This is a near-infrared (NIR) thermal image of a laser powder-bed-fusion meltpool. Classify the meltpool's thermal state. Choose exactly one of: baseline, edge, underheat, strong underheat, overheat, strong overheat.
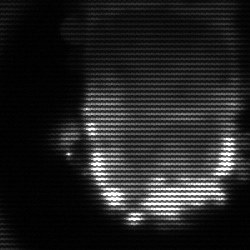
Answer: baseline